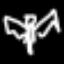
Label: angel